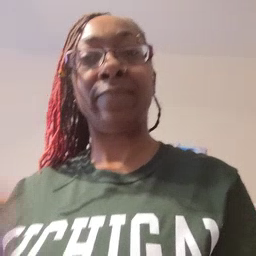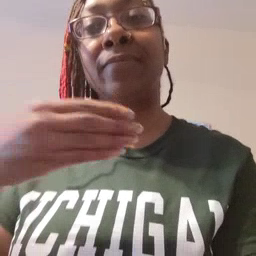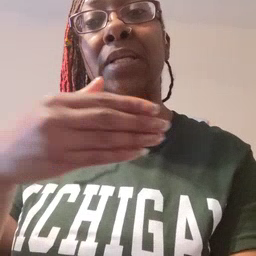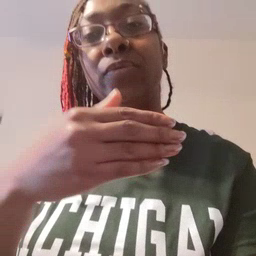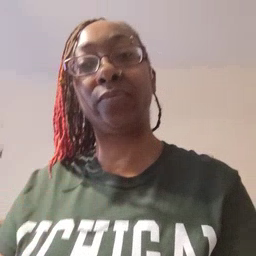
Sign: fish